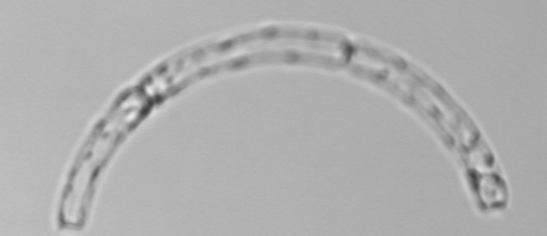
Label: Guinardia_striata